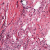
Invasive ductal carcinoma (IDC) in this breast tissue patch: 0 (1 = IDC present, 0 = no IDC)